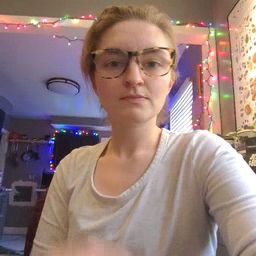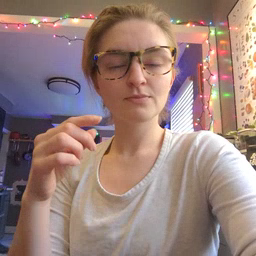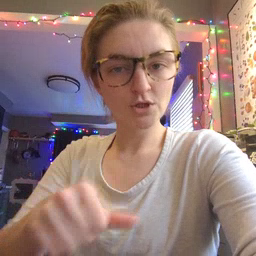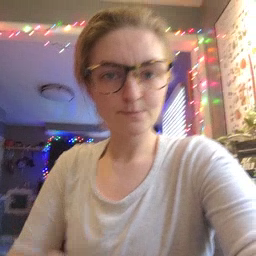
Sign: puzzle